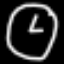
Label: clock